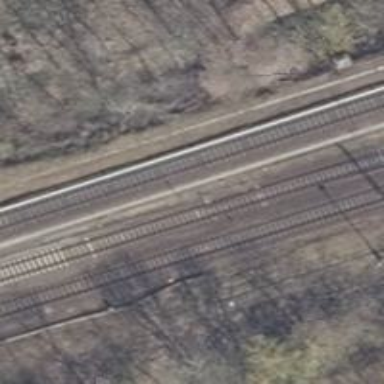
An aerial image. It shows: Railway signal.